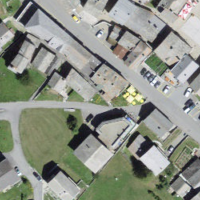
EUNIS habitat code: 54
Species observed at this site:
Hesperia comma
Phoenicurus ochruros
Lysandra coridon
Erebia melampus
Sorbus aucuparia
Colias croceus